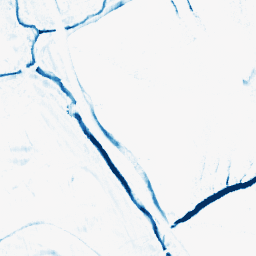
Category: morphological
Decomposition family: morphological_rect
Decomposition parameters: operation: closing
width: 5
height: 10
Upsampling method: sinc_hamming
Upsampling parameters: scale: 2
kernel_size: 16
Upsampling scale: 2